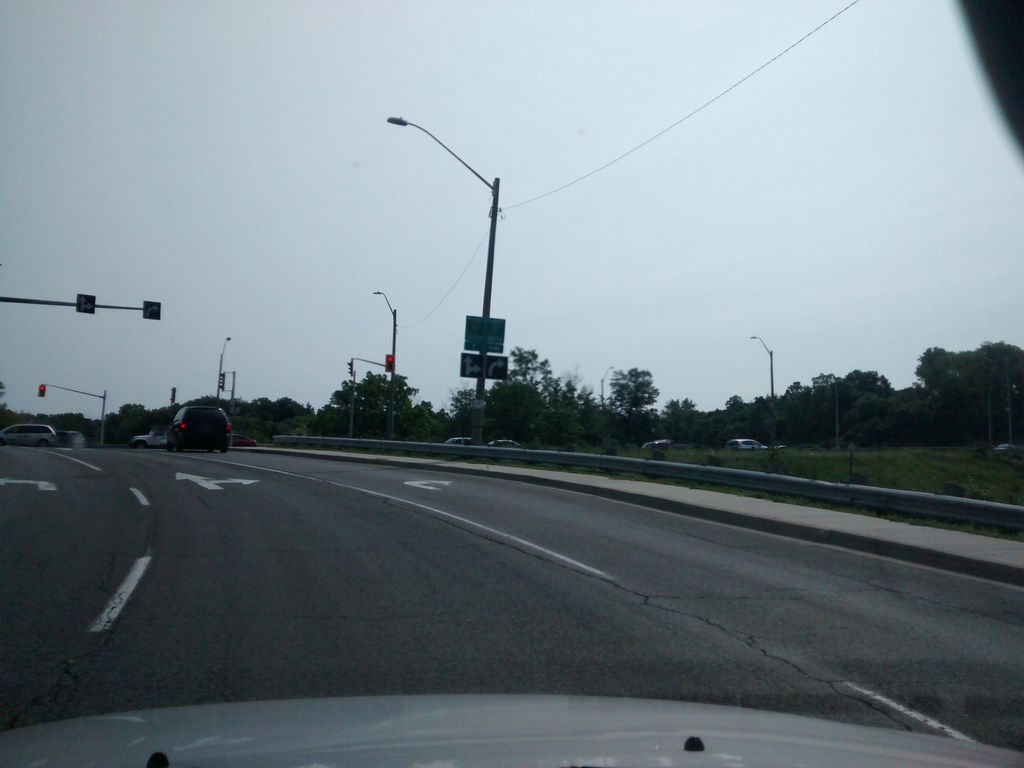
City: hamilton